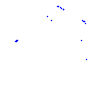
Particle: proton